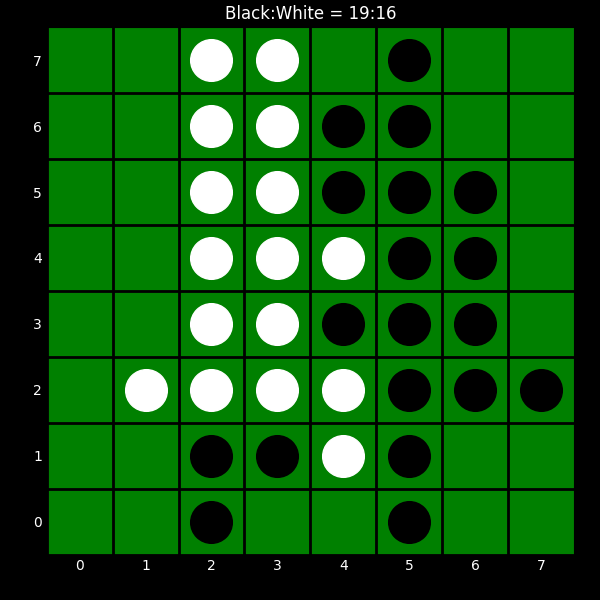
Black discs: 19
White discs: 16